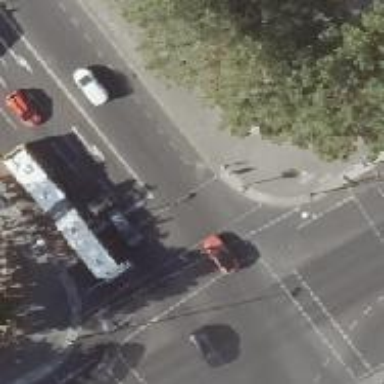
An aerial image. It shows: Asphalt footway with crossing controlled by traffic signals.